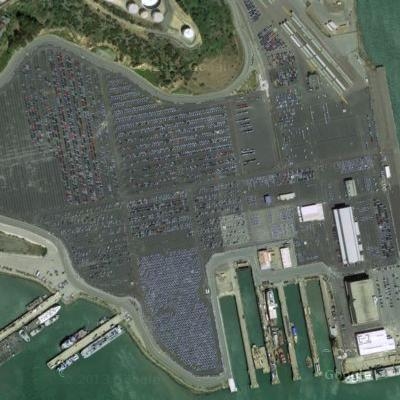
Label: gParking